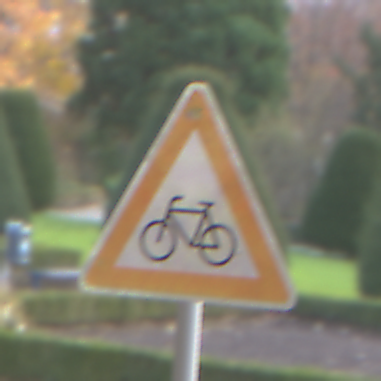
Verkehrszeichen: RadverkehrRechts
Umgebung: Roofed, Urban
Tageszeit: MorningAfternoon
Wetter: PartlyCloudy
Licht: Natural
Jahreszeit: NotSpecified
Kontrast: MediumContrast